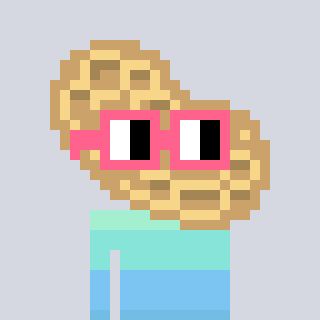
a pixel art character with square pink glasses, a peanut-shaped head and a green-colored body on a cool background